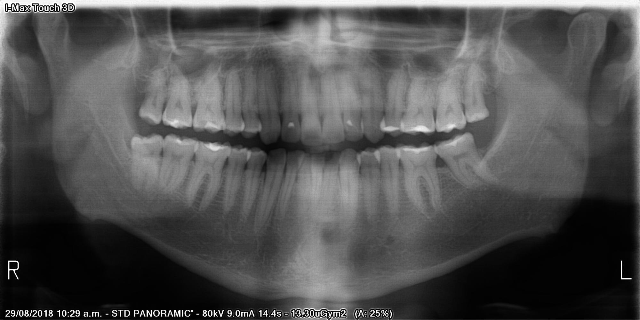
adult